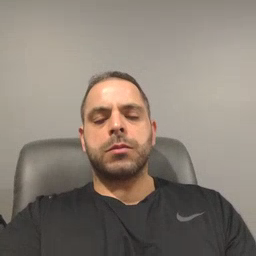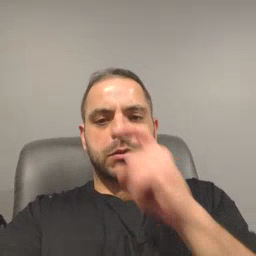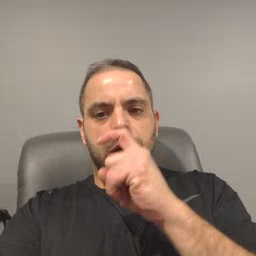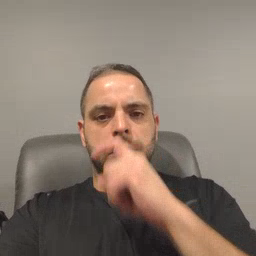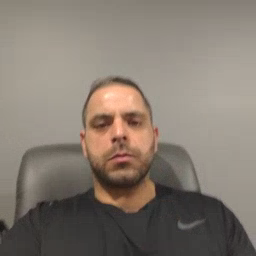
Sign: doll